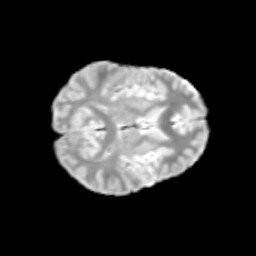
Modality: T2w
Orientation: axial
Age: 12
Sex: male
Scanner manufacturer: siemens
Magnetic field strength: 3 T
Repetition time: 3.8 s
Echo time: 0.07 s